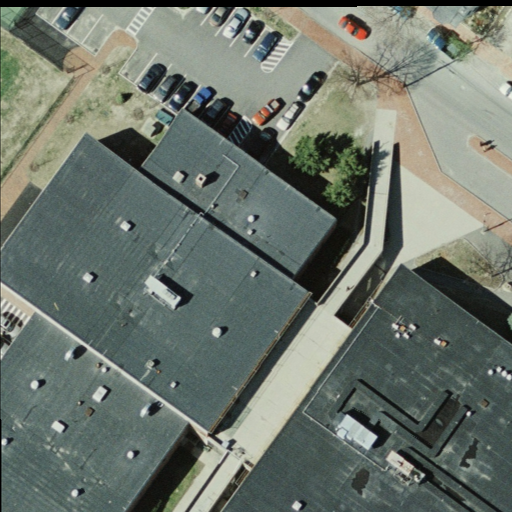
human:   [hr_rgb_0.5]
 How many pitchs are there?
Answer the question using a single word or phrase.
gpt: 1

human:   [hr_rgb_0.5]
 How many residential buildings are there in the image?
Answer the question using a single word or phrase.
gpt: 1

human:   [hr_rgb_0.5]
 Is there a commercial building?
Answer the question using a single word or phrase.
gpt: no

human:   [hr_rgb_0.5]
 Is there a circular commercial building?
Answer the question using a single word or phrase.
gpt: no

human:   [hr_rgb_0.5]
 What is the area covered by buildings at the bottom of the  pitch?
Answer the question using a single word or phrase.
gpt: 2049m2

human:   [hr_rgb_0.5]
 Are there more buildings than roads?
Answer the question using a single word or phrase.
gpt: no

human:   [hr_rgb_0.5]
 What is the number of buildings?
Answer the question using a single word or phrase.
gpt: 2

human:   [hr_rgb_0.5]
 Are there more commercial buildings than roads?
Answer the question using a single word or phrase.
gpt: no

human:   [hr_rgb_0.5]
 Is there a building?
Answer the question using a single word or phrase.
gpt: yes

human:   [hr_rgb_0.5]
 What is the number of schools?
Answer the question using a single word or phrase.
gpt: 1

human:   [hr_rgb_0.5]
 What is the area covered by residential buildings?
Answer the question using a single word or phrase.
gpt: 9m2

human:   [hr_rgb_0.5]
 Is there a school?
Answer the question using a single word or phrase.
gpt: yes

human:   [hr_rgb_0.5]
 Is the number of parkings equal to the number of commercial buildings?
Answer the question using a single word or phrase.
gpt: no

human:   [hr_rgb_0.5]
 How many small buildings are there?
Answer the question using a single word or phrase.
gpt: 1

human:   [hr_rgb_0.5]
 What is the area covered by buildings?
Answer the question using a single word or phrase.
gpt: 2059m2

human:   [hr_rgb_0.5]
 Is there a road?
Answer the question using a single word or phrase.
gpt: yes

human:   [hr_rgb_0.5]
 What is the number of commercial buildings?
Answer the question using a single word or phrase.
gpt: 0

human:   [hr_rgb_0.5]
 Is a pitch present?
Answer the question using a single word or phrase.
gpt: yes

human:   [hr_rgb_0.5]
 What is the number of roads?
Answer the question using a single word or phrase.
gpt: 3

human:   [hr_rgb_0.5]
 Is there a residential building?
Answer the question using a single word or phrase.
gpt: yes

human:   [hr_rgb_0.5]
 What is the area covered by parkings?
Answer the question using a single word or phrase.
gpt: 1071m2

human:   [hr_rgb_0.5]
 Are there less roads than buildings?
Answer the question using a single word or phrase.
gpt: no

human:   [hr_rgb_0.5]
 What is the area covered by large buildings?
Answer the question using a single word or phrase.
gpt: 2049m2

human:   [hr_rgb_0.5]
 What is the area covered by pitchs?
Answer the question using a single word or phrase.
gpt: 19m2

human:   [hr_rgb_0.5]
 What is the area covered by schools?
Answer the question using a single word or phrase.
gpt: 262m2

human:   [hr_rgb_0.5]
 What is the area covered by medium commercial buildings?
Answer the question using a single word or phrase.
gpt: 0m2

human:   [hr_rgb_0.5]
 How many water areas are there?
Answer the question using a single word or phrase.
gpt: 0

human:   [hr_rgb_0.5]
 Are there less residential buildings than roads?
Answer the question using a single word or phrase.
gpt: yes

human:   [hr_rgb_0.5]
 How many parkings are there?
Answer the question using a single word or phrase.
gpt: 1

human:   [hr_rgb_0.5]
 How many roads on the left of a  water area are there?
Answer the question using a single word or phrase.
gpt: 0

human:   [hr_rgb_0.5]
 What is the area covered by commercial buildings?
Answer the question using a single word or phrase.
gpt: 0m2

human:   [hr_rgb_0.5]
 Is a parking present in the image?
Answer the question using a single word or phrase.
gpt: yes

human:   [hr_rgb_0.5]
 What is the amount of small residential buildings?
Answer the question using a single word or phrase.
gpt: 1

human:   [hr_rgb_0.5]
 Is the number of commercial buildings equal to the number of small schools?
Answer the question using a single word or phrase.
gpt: yes

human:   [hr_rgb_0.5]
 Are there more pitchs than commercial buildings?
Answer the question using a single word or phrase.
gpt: yes

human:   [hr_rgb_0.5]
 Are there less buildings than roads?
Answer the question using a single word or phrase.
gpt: yes

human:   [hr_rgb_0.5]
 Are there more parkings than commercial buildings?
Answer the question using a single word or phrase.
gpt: yes

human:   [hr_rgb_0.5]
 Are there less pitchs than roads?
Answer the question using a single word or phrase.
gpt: yes

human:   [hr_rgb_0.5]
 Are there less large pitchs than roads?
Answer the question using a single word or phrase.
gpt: yes

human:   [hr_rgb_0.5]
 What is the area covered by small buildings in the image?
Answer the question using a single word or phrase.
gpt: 9m2

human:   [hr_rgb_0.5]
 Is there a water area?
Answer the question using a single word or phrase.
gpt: no

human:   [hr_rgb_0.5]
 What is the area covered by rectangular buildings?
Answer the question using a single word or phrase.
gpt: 9m2

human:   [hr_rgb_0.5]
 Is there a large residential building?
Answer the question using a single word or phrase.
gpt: no

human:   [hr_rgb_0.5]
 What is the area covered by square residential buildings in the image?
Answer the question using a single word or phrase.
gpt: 0m2

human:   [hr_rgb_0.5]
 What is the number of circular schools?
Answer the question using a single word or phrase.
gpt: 0

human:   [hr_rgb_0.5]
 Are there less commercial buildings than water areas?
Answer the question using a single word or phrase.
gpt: no

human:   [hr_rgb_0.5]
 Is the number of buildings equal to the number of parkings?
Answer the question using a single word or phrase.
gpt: no

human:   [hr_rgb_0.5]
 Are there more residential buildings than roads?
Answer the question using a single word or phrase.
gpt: no

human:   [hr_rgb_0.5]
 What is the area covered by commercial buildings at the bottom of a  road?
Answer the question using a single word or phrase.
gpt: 0m2

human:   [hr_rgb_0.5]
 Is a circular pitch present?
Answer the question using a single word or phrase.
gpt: no

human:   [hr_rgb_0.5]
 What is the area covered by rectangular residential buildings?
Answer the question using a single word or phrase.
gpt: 9m2

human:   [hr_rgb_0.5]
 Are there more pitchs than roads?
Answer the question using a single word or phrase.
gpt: no

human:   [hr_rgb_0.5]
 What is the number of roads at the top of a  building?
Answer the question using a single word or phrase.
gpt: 3

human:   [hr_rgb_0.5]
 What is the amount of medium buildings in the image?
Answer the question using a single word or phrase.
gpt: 0

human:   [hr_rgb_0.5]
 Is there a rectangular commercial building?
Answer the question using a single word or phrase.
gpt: no

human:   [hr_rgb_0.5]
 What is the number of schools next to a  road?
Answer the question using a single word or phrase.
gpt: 1

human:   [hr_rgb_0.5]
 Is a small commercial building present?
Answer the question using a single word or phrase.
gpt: no

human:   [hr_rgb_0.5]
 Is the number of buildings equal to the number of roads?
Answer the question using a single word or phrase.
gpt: no

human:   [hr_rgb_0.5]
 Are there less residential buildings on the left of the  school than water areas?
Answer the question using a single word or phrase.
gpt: no

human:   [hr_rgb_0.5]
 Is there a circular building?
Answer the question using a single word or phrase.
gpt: no

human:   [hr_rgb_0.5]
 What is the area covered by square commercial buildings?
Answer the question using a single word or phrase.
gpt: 0m2

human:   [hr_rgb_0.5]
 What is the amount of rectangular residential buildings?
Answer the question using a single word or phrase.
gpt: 1

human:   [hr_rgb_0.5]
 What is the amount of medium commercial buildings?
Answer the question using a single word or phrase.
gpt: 0

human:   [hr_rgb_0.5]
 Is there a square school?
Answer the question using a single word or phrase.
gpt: no